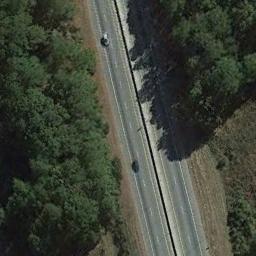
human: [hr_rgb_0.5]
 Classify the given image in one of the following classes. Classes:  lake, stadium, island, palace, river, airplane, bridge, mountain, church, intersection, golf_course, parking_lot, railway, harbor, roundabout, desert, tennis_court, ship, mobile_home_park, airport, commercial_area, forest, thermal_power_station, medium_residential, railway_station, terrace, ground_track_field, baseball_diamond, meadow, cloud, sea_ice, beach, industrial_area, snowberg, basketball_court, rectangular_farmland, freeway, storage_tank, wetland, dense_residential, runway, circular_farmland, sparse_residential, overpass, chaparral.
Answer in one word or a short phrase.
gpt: freeway